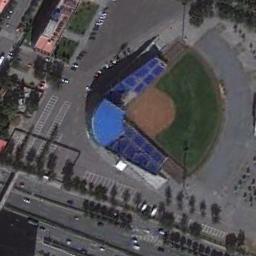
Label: stadium